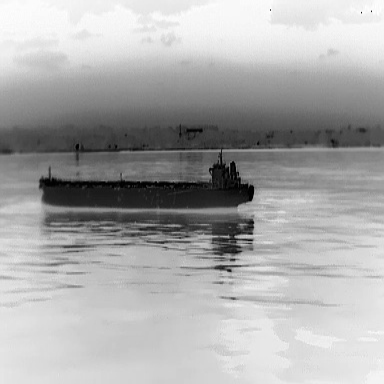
There is a liner in the infrared image.